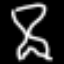
Label: hourglass